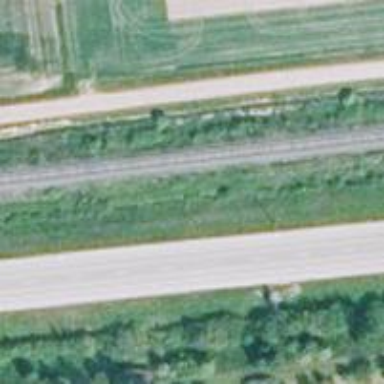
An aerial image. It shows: Railway track of B1 class.